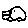
Label: car